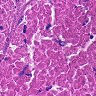
Metastatic tissue present: yes